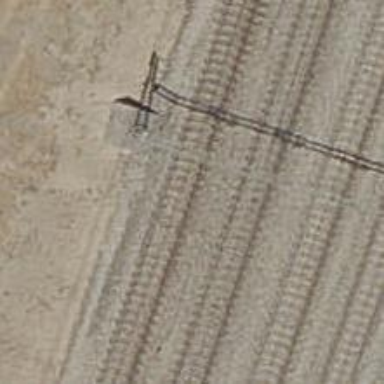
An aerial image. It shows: Railway with electrified contact lines.